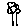
Label: flower